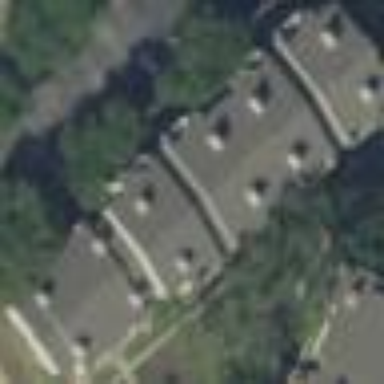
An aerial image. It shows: View of apartment building.